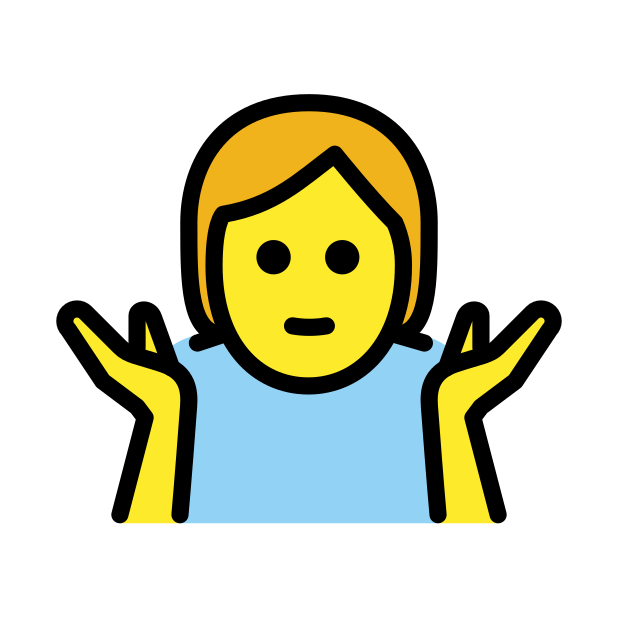
person shrugging